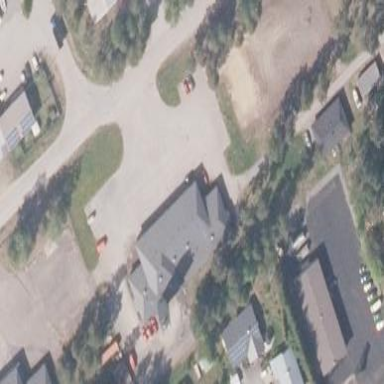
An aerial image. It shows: Fire station building.